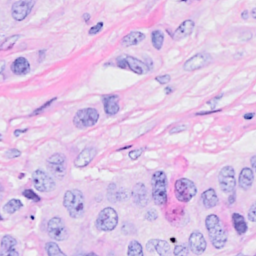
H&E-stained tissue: Breast